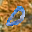
Label: 0